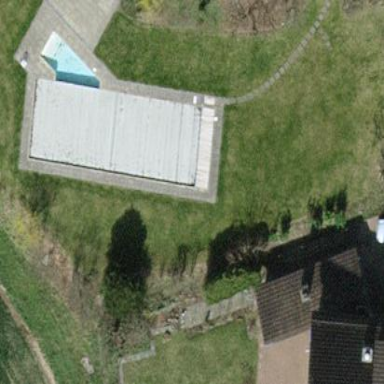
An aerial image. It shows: Swimming pool located in leisure land.